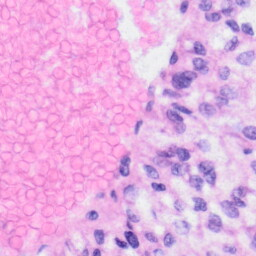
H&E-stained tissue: Liver